一年级 · 组合数学
拼一拼, 连一连。 (8 分)

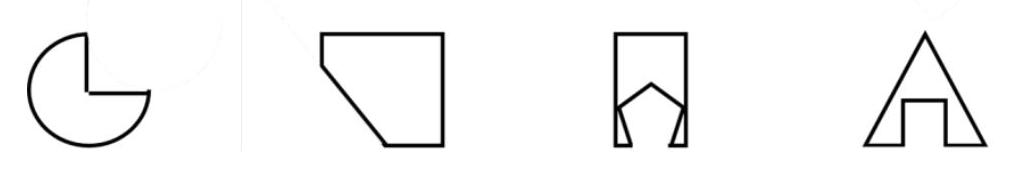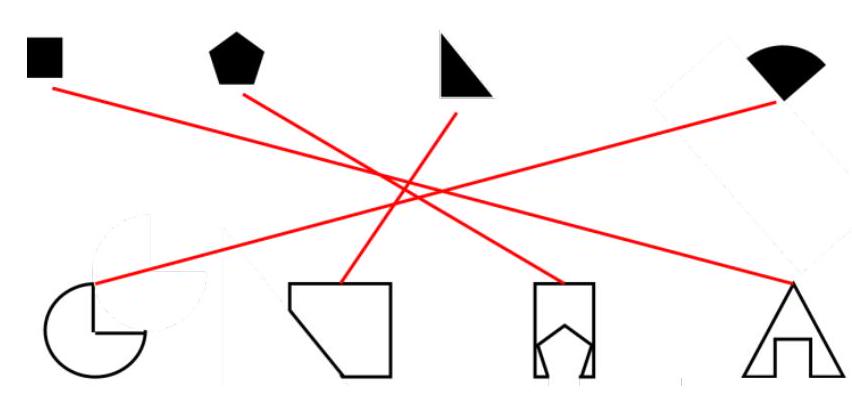
答案:
解析: